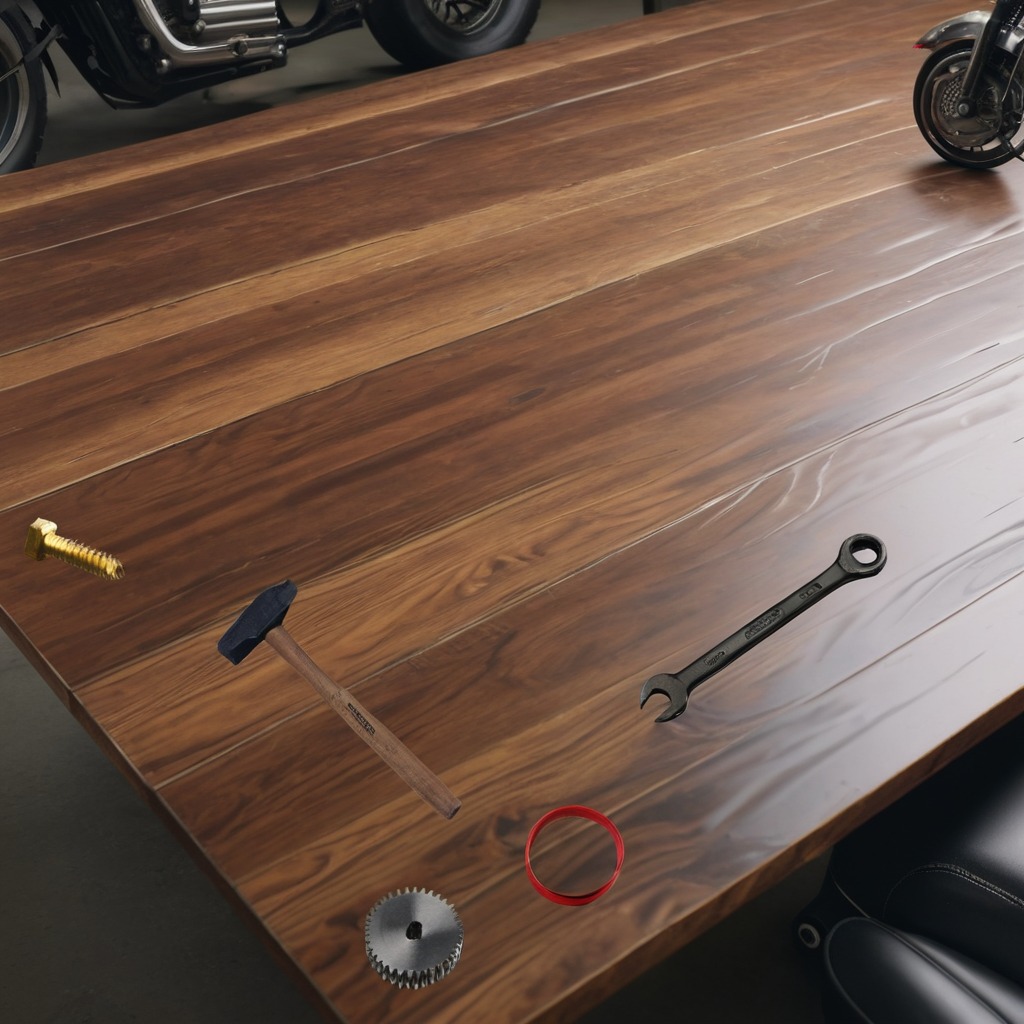
A rubber Oring, a steel gear with teeth, a hammer, a metal machine screw, and a wrench are lying on the oil-spilled wooden table in a vintage motorcycle garage.